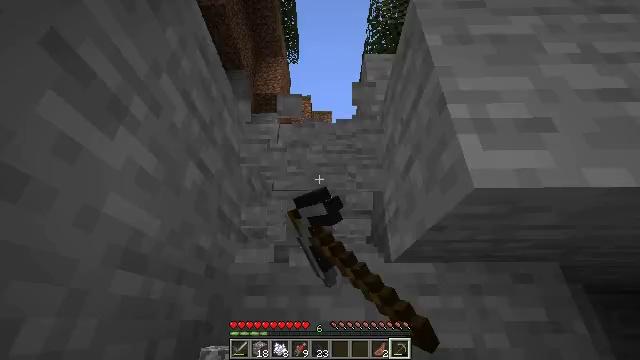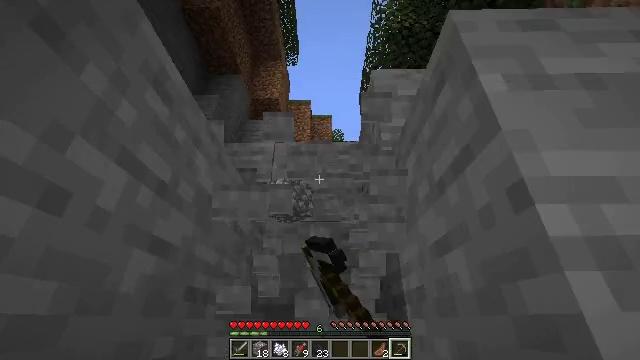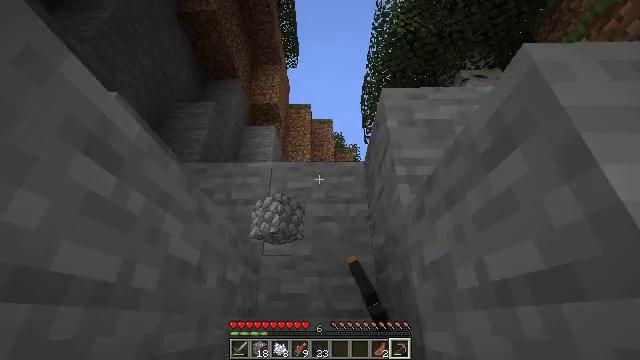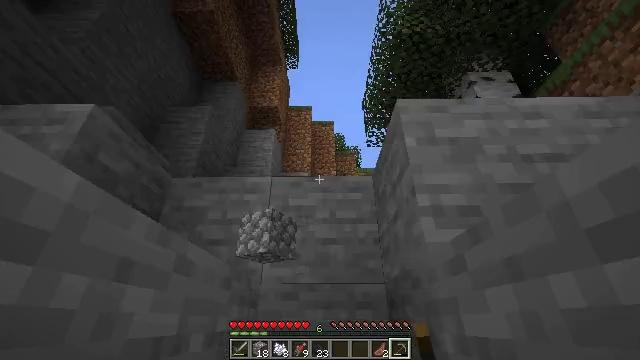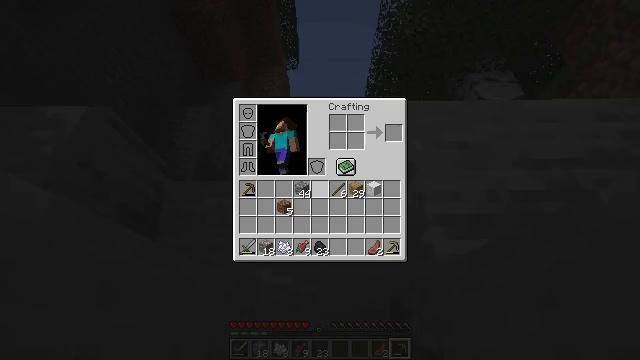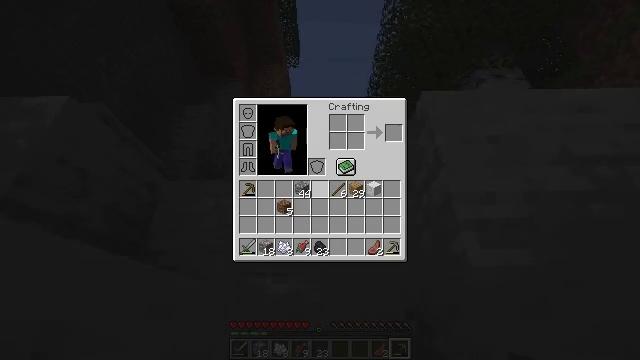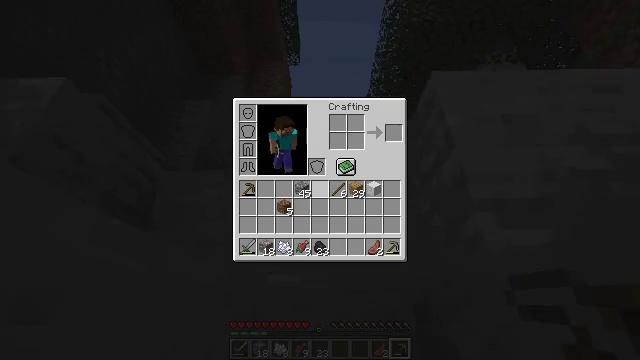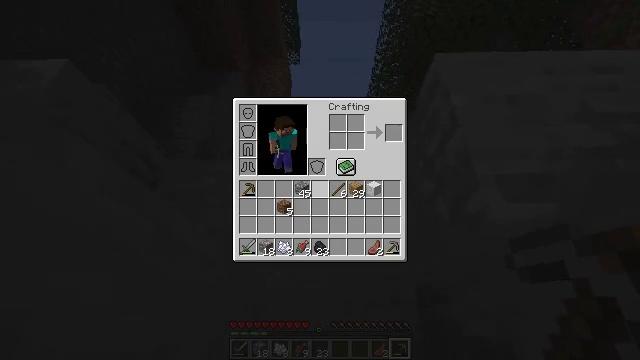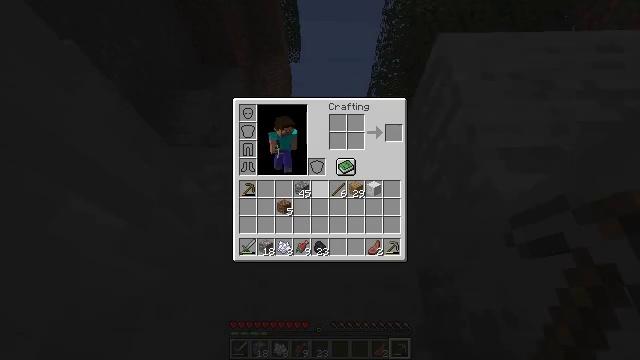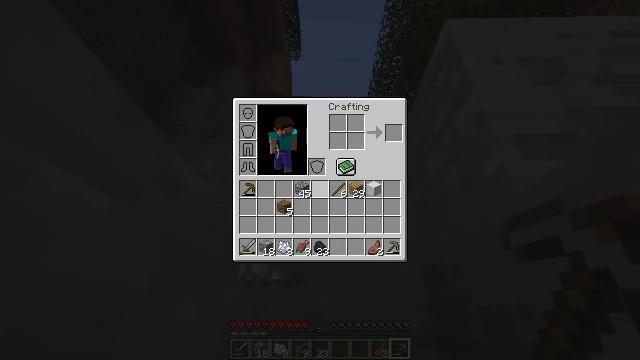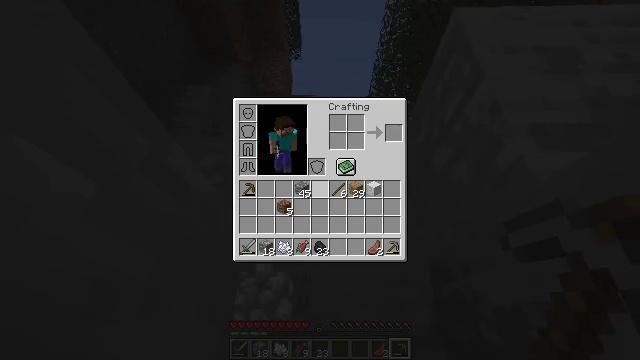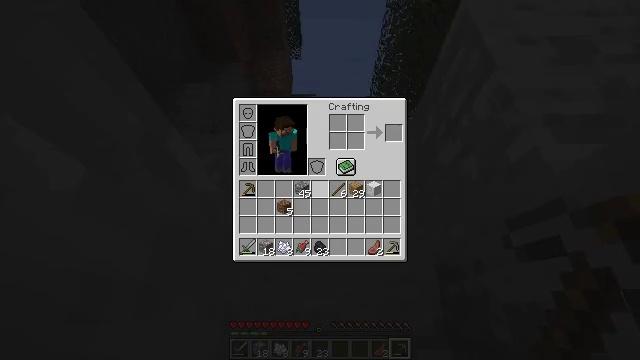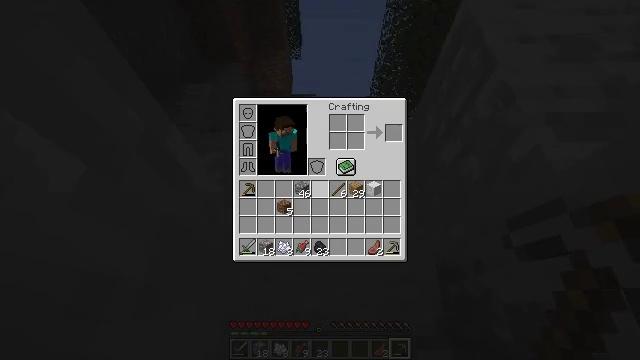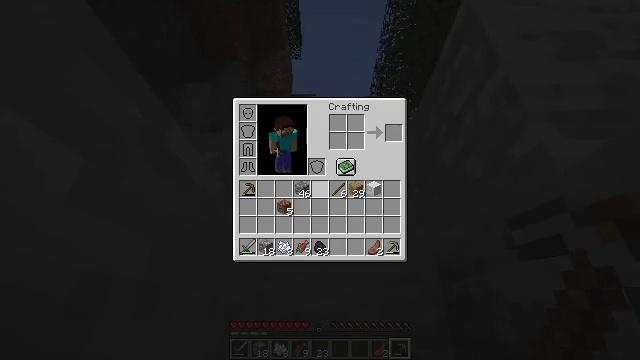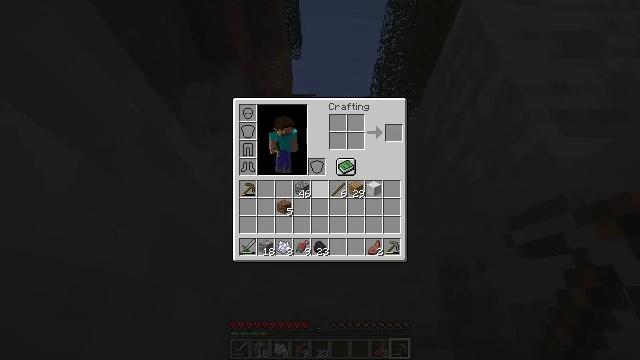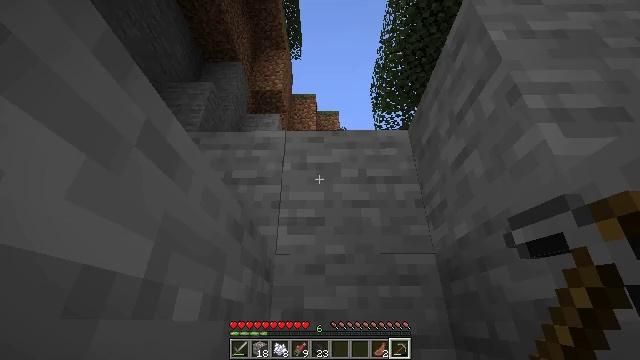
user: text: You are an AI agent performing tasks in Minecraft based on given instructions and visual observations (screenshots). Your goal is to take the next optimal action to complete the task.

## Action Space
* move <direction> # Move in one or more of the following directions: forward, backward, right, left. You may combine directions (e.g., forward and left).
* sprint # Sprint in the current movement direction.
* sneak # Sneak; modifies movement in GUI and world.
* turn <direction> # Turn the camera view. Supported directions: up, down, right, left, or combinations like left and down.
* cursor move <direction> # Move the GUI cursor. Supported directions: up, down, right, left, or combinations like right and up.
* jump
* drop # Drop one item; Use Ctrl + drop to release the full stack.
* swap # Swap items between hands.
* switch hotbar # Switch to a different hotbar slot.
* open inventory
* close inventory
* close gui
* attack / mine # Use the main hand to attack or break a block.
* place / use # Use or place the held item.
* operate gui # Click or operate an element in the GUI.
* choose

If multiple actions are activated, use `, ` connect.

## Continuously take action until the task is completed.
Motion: motion action
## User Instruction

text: Kill the salmon.
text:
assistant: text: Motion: move forward and move left, jump
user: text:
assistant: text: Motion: move forward and move left, jump
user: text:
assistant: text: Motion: move forward and move left, jump
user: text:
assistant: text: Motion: move forward and move left, jump, open inventory
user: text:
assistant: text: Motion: move forward and move left, jump, open inventory
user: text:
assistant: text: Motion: move forward and move left, open inventory
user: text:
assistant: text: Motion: move forward, open inventory
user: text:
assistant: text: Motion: move forward, open inventory
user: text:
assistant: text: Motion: no_op
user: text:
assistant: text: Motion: no_op
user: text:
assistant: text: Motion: no_op
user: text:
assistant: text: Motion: no_op
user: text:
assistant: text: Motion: no_op
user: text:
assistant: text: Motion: no_op
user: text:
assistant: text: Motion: close inventory
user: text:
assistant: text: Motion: close inventory
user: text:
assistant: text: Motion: move forward, close inventory
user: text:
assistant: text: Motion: move forward, close inventory
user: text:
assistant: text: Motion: move forward, jump
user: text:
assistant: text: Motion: move forward, jump
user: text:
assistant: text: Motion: move forward, jump
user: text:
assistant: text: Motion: move forward, jump
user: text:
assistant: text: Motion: move forward, jump
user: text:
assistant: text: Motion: move forward, jump
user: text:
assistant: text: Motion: move forward, jump
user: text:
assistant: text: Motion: move forward, turn left and down, jump
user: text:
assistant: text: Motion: move forward and move left, turn left and down, jump
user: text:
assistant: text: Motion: move forward and move left, turn left and down, jump
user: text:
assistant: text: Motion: move forward and move left, turn left, jump
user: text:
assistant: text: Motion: move forward and move left, turn right, jump